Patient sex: F
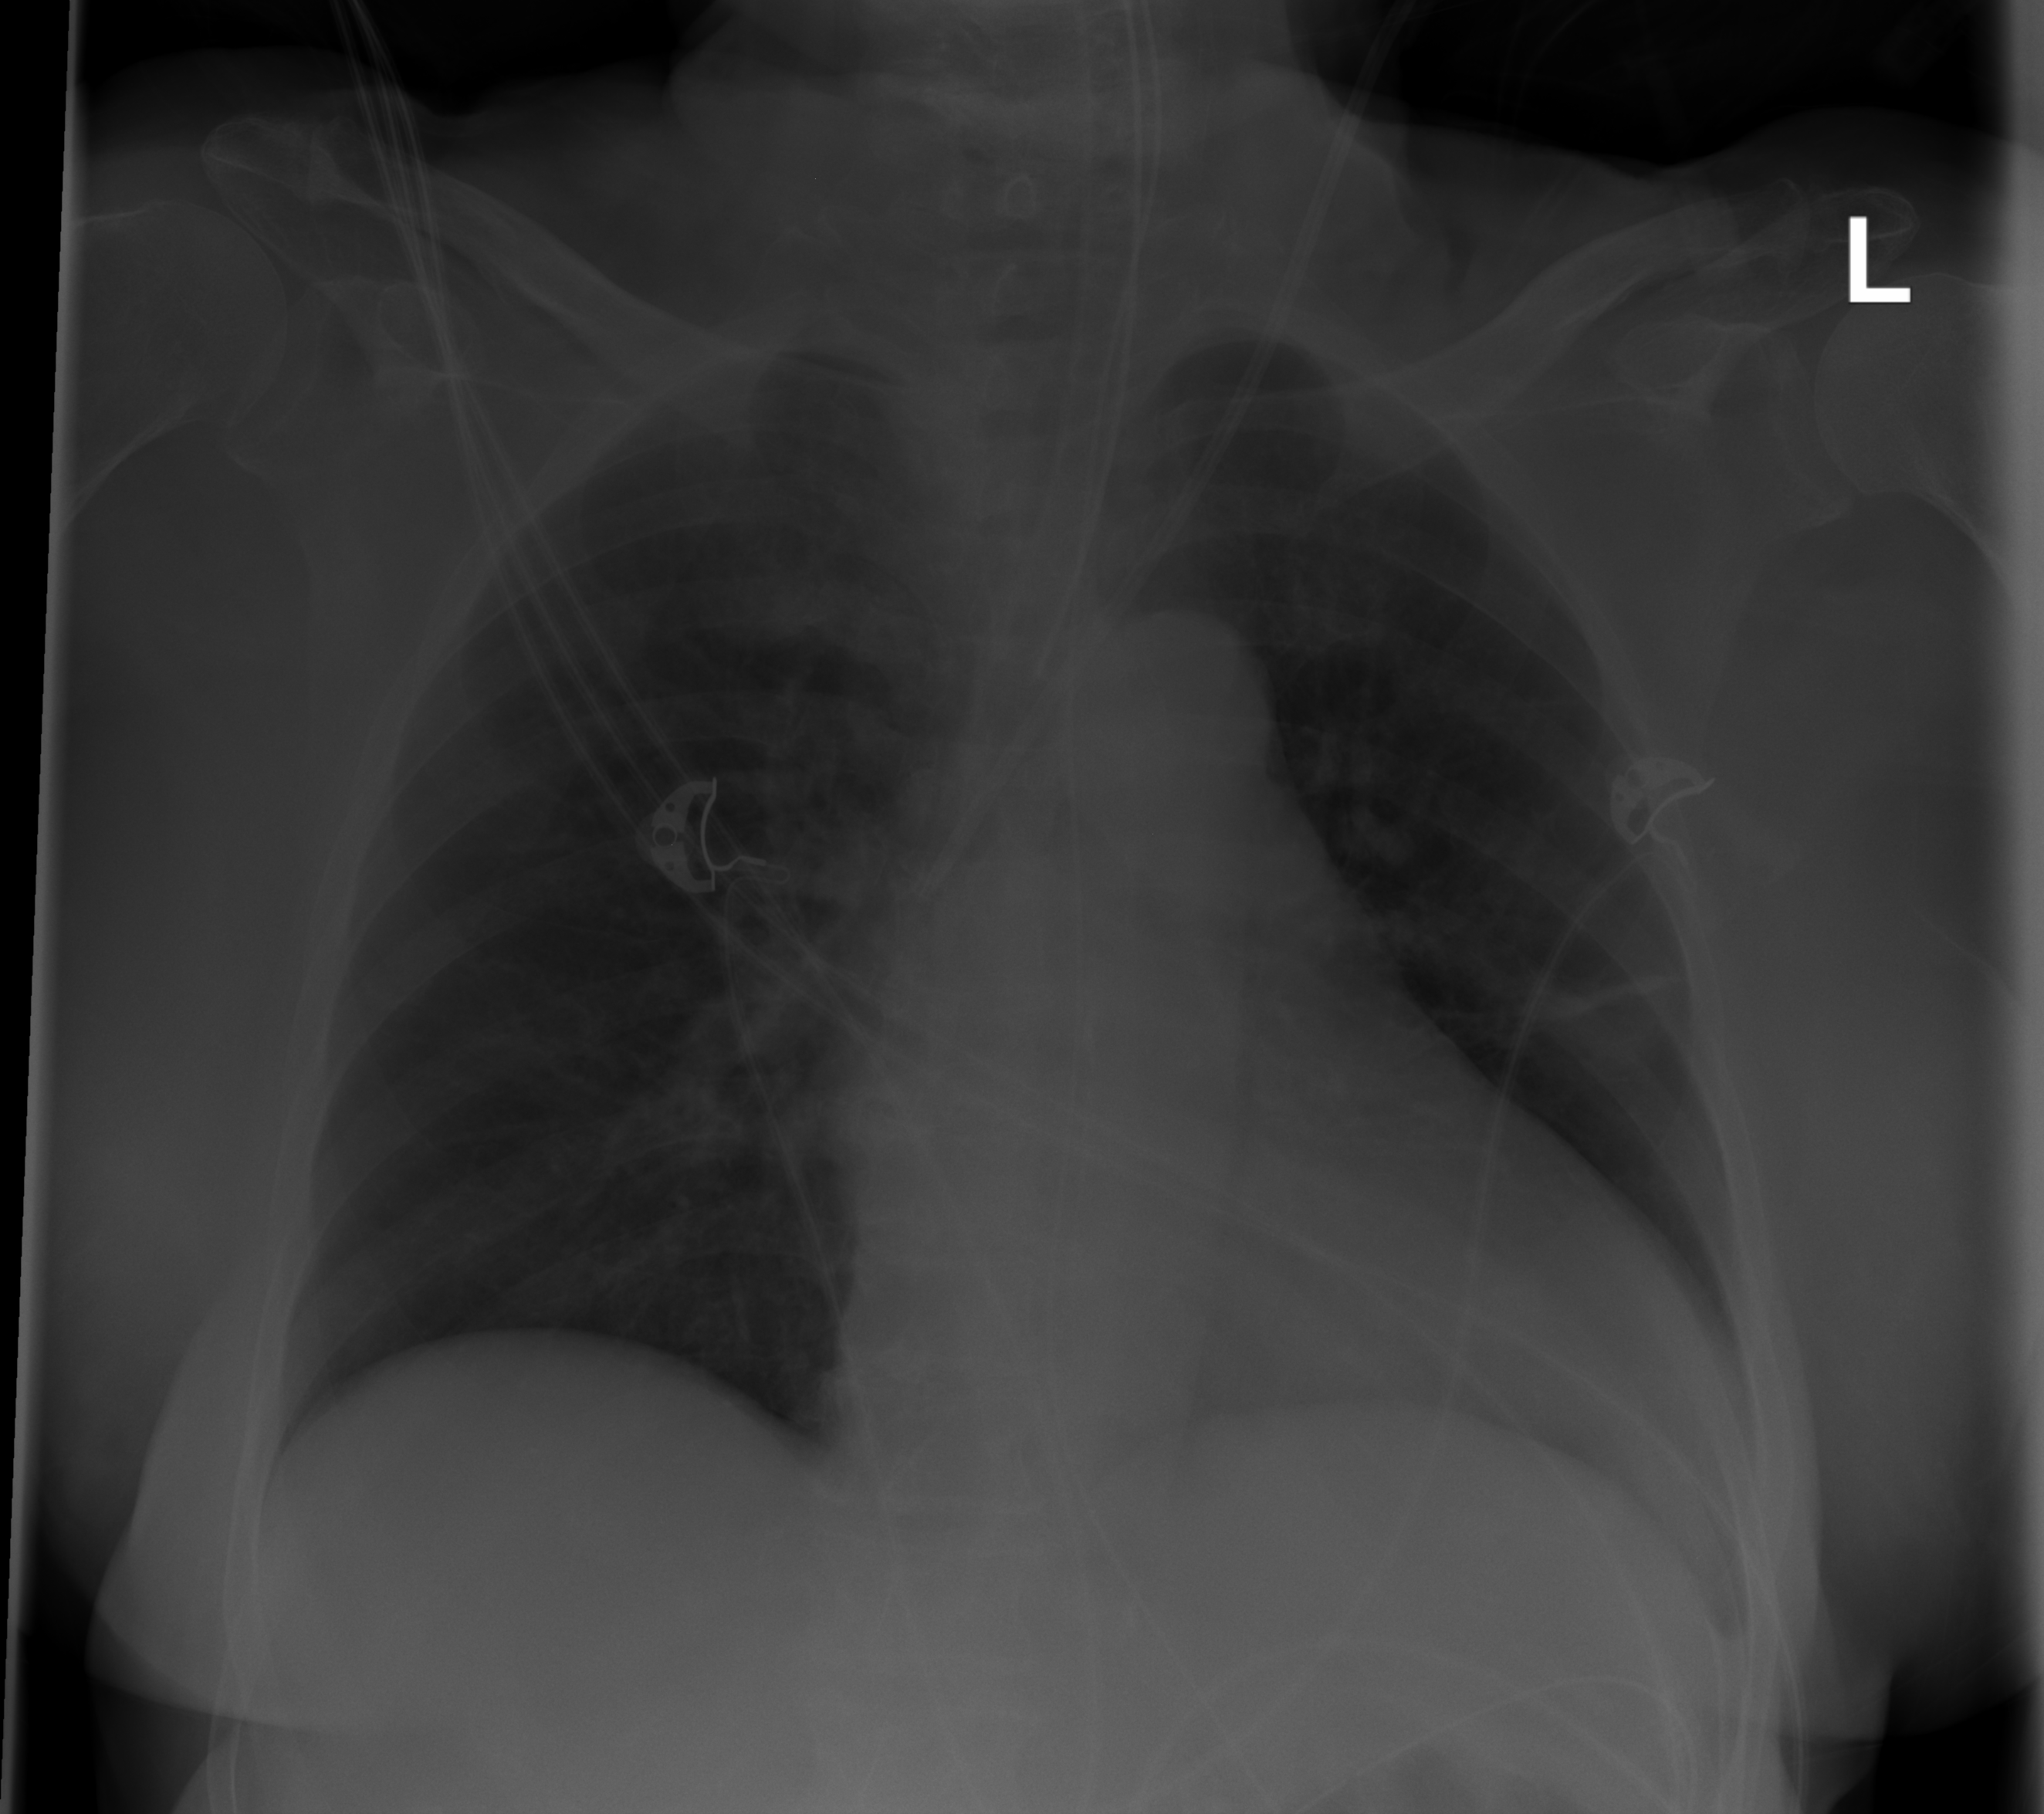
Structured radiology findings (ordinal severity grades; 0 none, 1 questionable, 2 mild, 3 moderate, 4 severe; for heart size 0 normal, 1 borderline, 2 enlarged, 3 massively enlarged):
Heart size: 2
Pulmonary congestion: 0
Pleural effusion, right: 0
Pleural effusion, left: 0
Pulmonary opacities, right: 0
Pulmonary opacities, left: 0
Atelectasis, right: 0
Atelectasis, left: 2